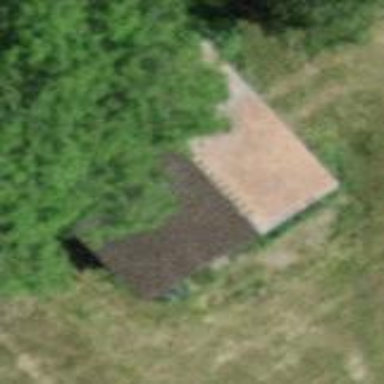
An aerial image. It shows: Rural barn.